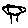
Label: tree